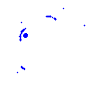
Particle: electron